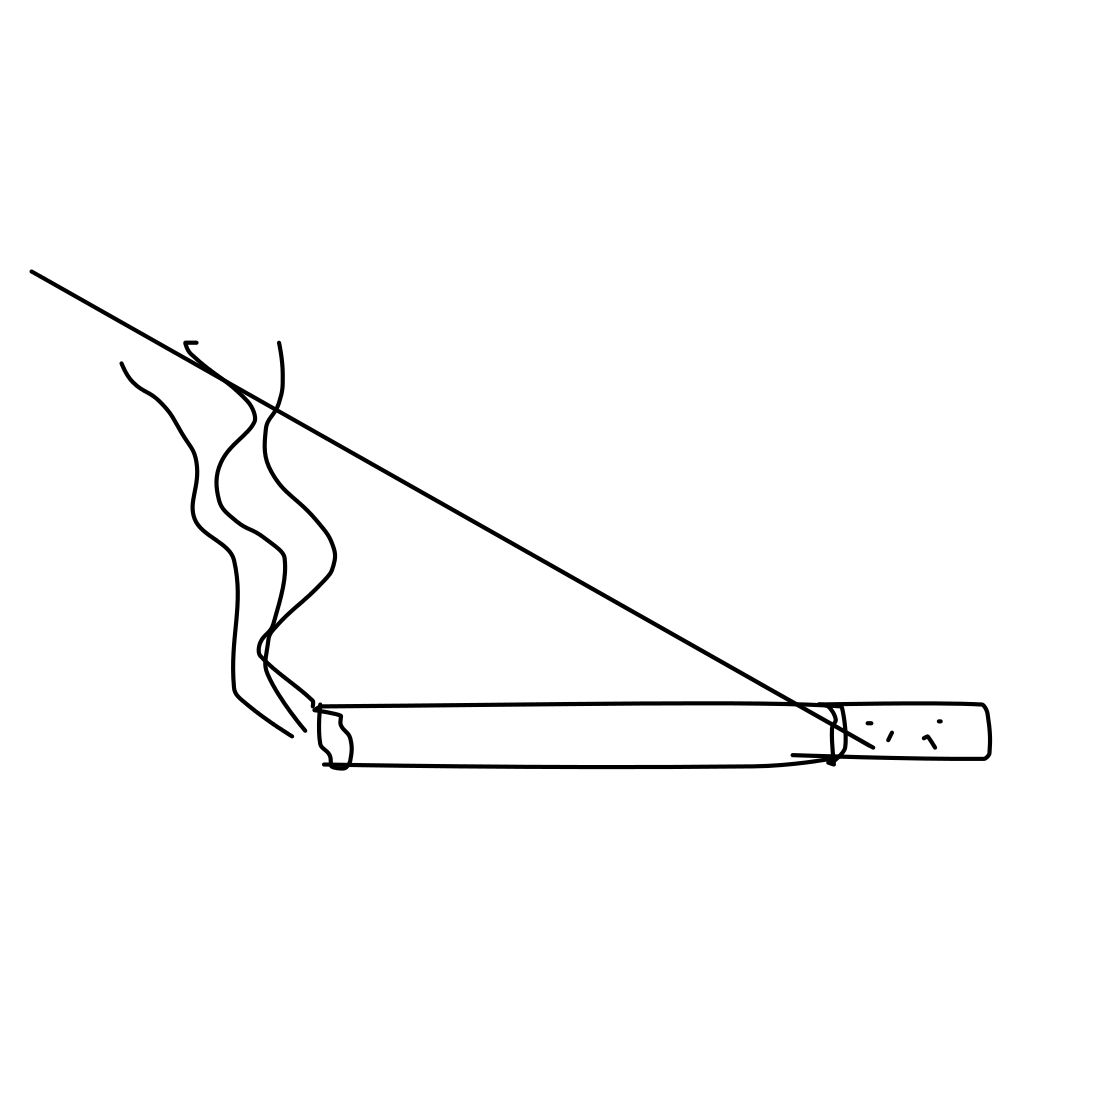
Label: cigarette